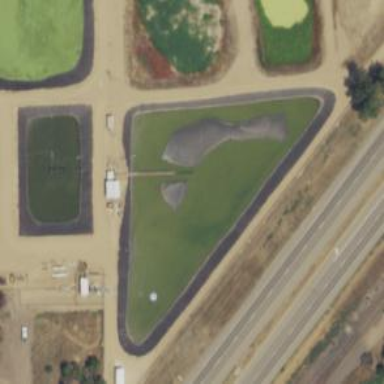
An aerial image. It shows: Wastewater plant.